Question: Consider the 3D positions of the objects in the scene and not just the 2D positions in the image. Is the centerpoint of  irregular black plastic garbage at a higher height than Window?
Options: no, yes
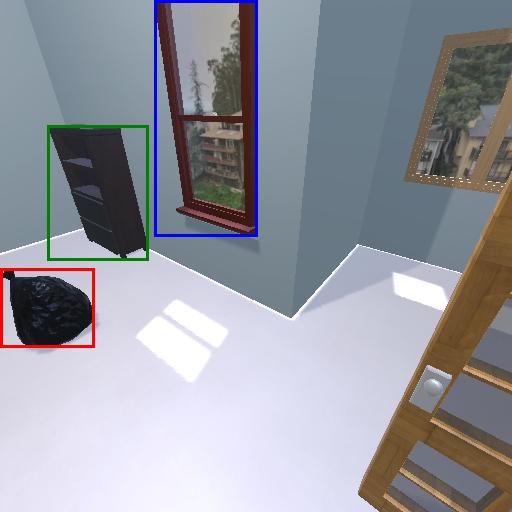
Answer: no